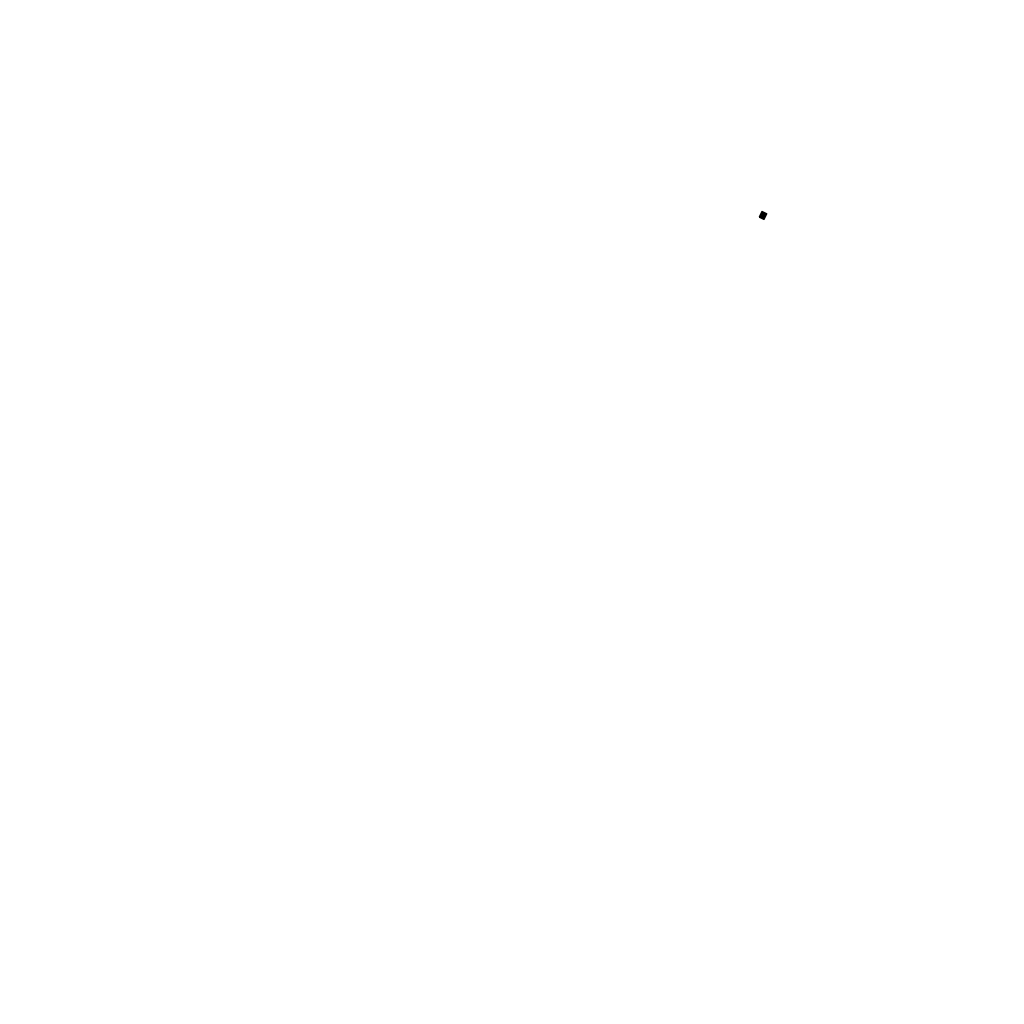
Tags: overhead vector_map, agriculture, recreation, special, individual_rise, density_1, Building, 1.0 km²